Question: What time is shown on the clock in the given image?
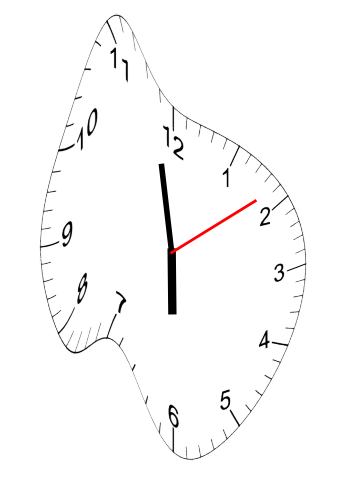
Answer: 05:58:09